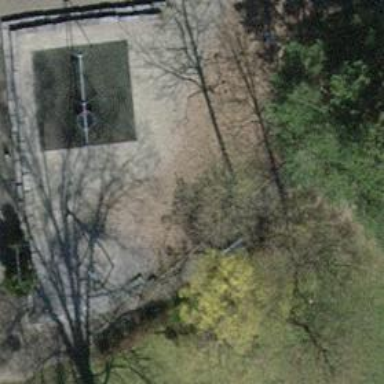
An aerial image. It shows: Playground area for leisure activities on the land.